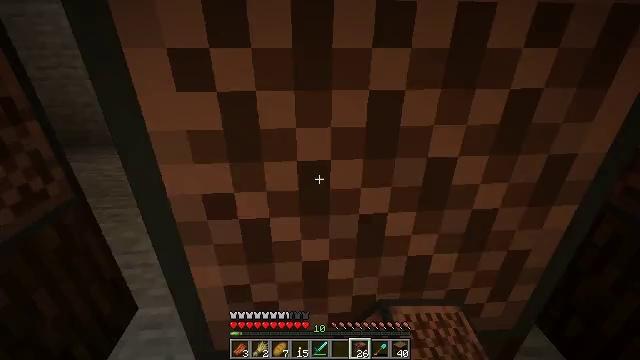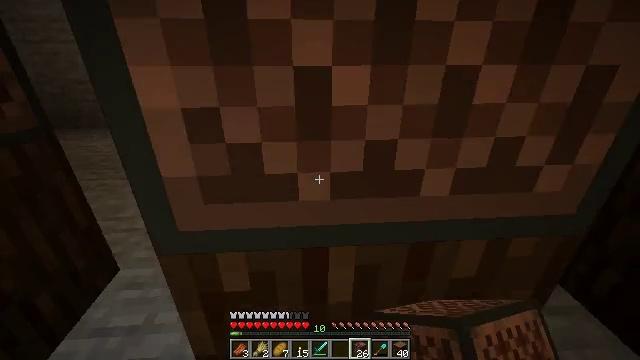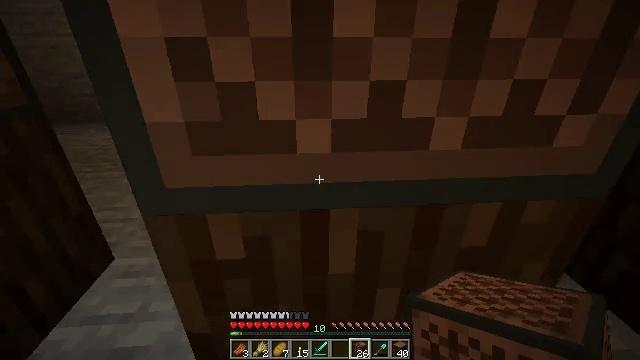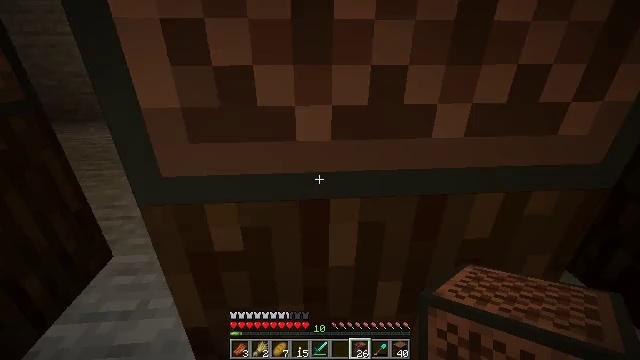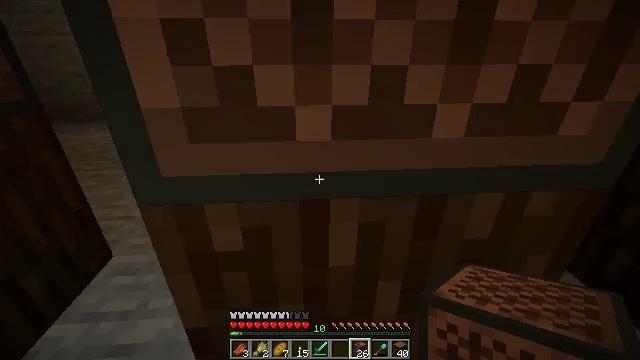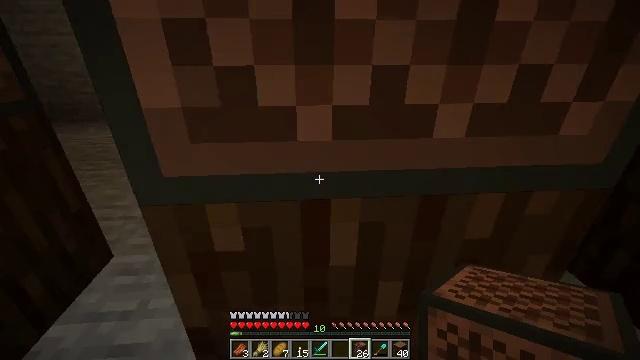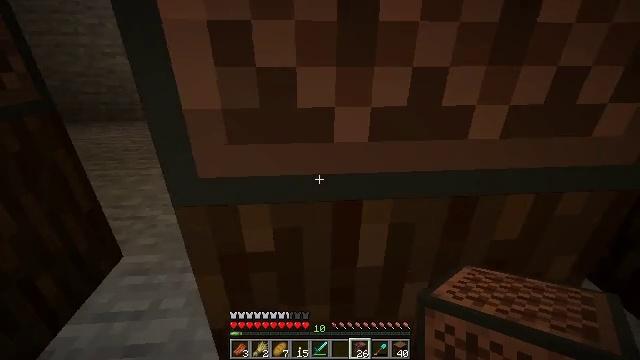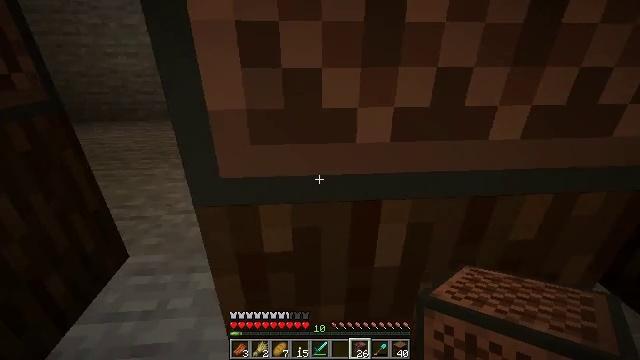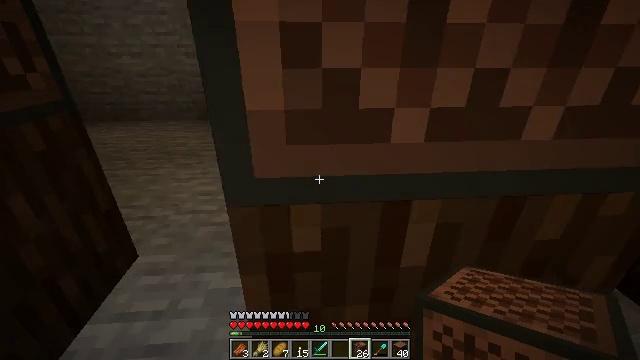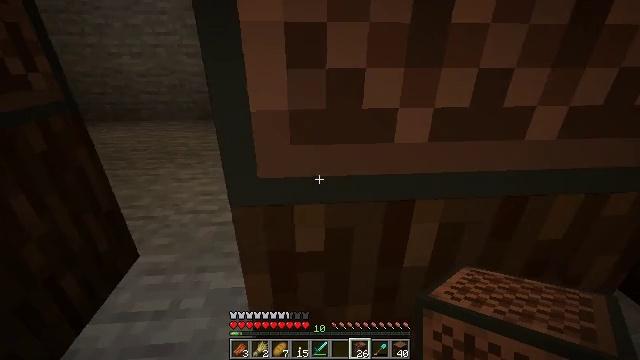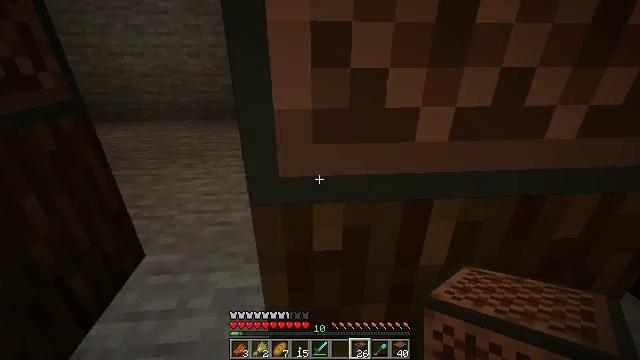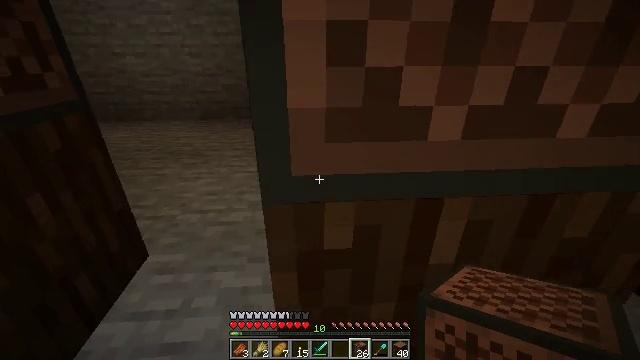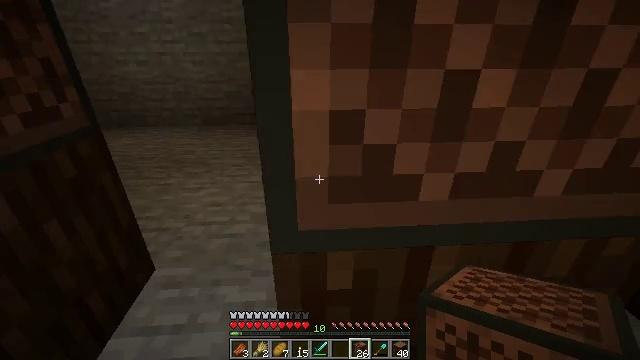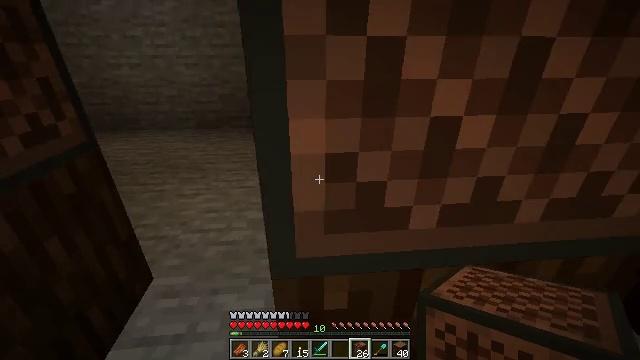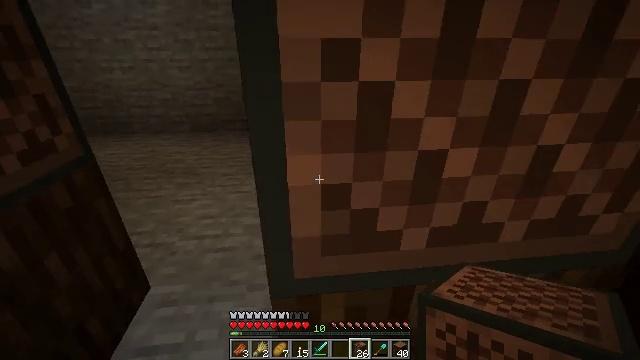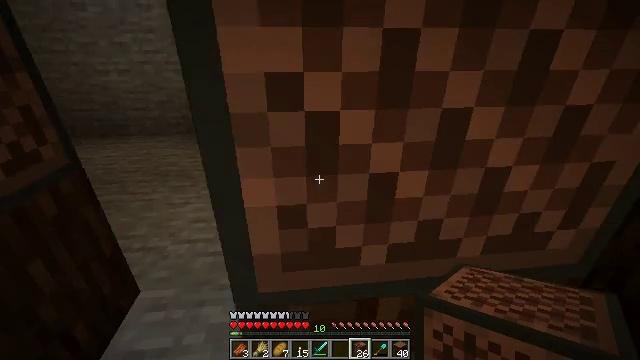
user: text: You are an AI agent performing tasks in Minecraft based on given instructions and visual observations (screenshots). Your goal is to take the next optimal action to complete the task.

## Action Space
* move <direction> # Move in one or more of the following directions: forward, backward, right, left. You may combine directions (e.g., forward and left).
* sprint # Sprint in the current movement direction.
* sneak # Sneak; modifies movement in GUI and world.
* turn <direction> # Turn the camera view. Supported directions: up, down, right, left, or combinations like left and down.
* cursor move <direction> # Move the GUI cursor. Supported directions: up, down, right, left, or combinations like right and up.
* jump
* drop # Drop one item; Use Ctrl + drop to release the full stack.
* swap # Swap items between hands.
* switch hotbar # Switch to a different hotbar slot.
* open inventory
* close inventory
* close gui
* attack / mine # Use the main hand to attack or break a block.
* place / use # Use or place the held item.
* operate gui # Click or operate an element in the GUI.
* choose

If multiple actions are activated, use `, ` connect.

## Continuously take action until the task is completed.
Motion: motion action
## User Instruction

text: Attack the note block to pick it up.
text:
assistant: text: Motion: sneak, jump
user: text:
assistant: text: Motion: sneak, jump
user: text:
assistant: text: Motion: sneak
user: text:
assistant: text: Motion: sneak
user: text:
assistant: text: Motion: move left, sneak
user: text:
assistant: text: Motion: move left, sneak
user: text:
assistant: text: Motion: move left, sneak
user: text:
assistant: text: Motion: move left, sneak
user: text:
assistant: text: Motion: sneak
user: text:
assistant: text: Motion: sneak
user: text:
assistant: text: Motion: no_op
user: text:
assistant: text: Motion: no_op
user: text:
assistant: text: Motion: turn right
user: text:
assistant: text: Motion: turn right
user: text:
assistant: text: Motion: move right
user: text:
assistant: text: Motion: move right
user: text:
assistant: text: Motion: move right
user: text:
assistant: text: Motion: no_op
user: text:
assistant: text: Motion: no_op
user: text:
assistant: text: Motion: no_op
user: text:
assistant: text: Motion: no_op
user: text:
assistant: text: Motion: no_op
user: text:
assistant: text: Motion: no_op
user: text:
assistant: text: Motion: no_op
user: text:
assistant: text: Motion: no_op
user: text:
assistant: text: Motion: turn left
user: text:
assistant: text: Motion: turn left
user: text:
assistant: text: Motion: no_op
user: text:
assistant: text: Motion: no_op
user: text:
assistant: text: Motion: no_op